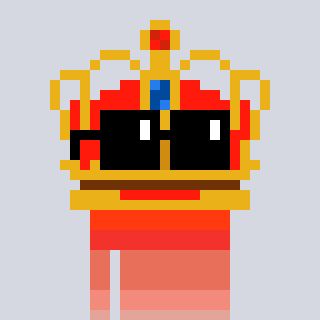
a pixel art character with square black sunglasses, a crown-shaped head and a gold-colored body on a cool background